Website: apple
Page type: customer-info-address
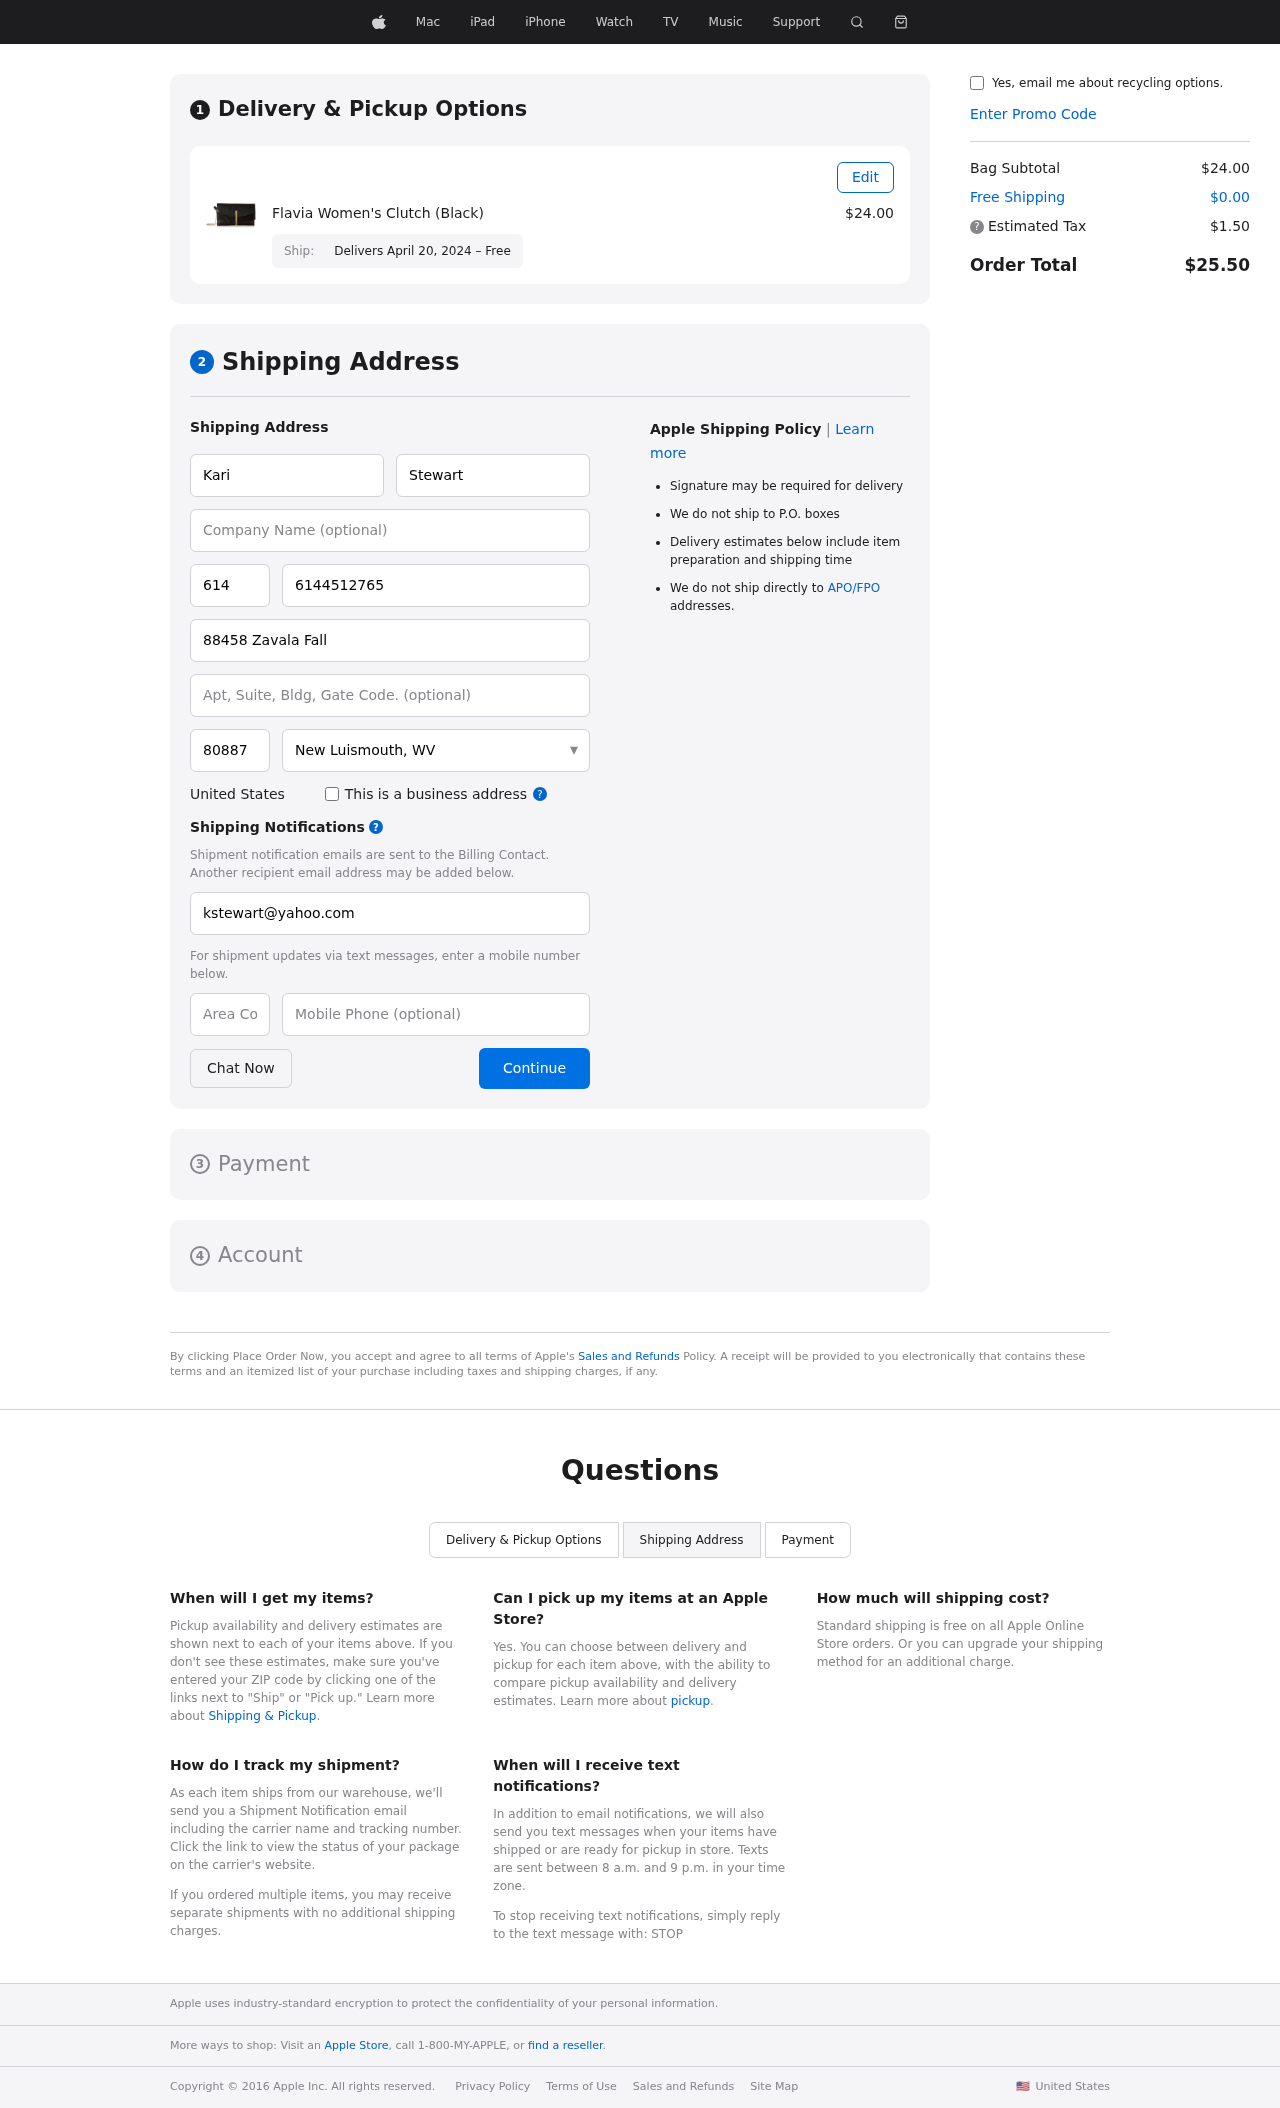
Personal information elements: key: PII_CITY_STATE
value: New Luismouth, WV
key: PII_COUNTRY
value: United States
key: PII_EMAIL
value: kstewart@yahoo.com
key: PII_FIRSTNAME
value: Kari
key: PII_LASTNAME
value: Stewart
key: PII_PHONE
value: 6144512765
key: PII_PHONE_AREA
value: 614
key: PII_POSTCODE
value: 80887
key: PII_STREET
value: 88458 Zavala Fall
Product elements: key: PRODUCT1_NAME
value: Flavia Women's Clutch (Black)
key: PRODUCT1_PRICE
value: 24
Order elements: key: ORDER_DELIVERY_DATE
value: Delivers April 20, 2024 – Free
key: ORDER_SUBTOTAL
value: $24.00
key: ORDER_SHIPPING_COST
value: $0.00
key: ORDER_TAX
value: $1.50
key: ORDER_TOTAL
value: $25.50